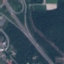
Land use / land cover class: Highway